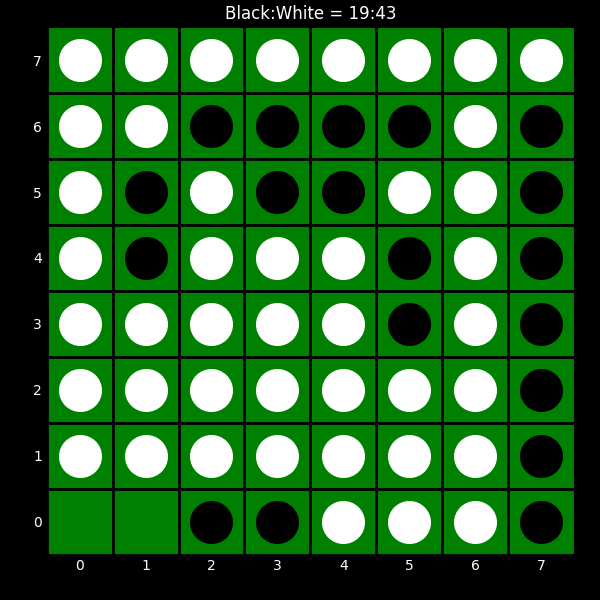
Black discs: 19
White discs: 43